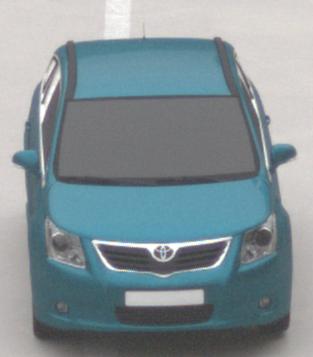
Make: Toyota
Model: Avensis 1.6
Detailed model: Avensis (T27) Notch Back
Model produced from: 2009/01
Model produced until: 2010/08
Doors: 4
Color: blue
Road condition: dry road
Daytime: midday
Contrast: low contrast